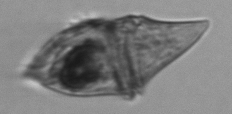
Label: Gyrodinium